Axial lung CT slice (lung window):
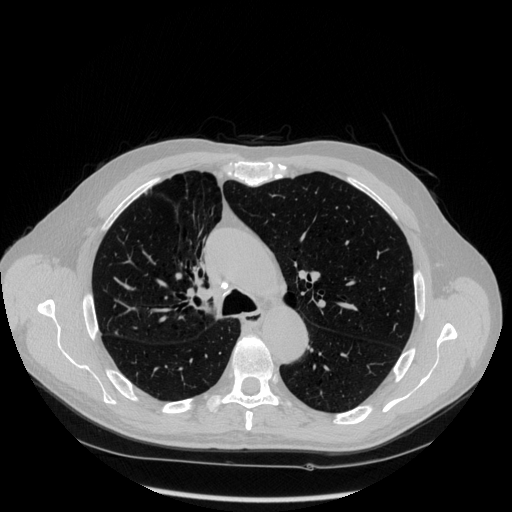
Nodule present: no